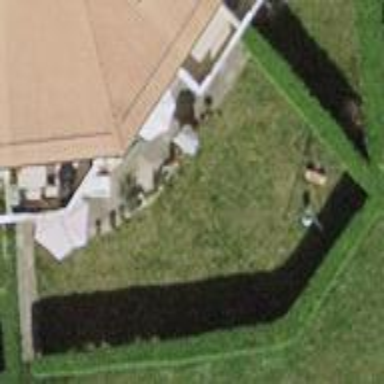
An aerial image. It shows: Garden enclosed by fence.